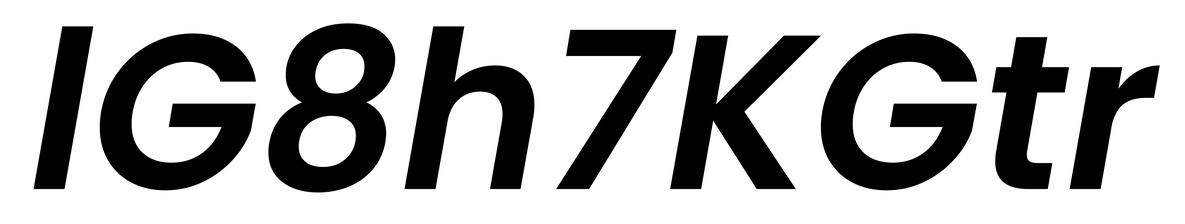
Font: Poppins-SemiBoldItalic